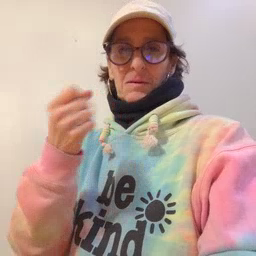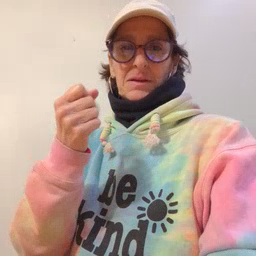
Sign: milk